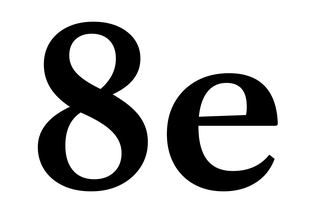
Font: LibreCaslonText_SemiBold